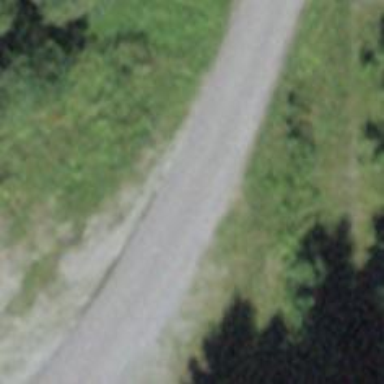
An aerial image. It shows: Unclassified road with asphalt surface.